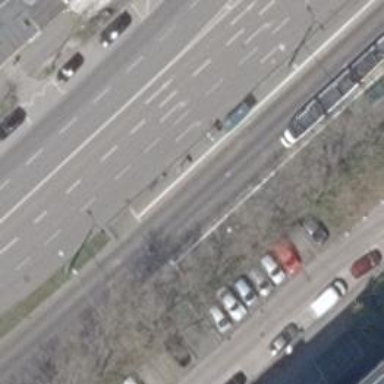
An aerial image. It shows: Uncontrolled tram railway crossing.